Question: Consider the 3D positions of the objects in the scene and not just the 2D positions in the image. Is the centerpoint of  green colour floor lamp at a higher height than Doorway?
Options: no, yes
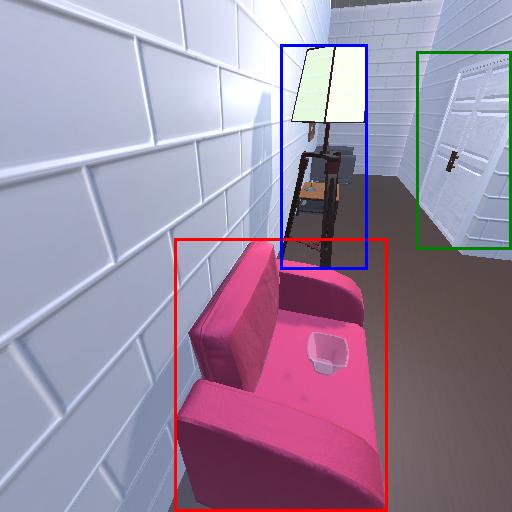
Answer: no